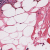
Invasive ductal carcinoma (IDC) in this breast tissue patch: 0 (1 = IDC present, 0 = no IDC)